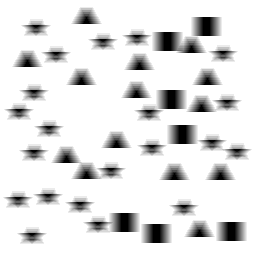
Squares: 7
Triangles: 14
Stars: 21
Total shapes: 42